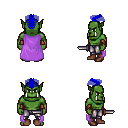
a pixel art fantasy rpg character, male body template, orc, green skin, lavender cape, metal pants, blue short mohawk hairstyle, cloth bracers, brown shoes, dagger, four views (front, back, left, right), 2x2 character sprite sheet, small pixel art, hard edges, no anti-aliasing